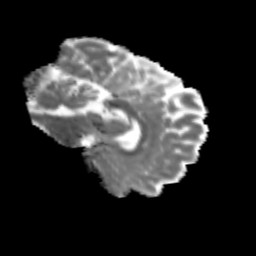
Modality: MD
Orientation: sagittal
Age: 25
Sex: female
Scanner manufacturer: siemens
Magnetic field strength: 3 T
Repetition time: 3.5 s
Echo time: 0.125 s